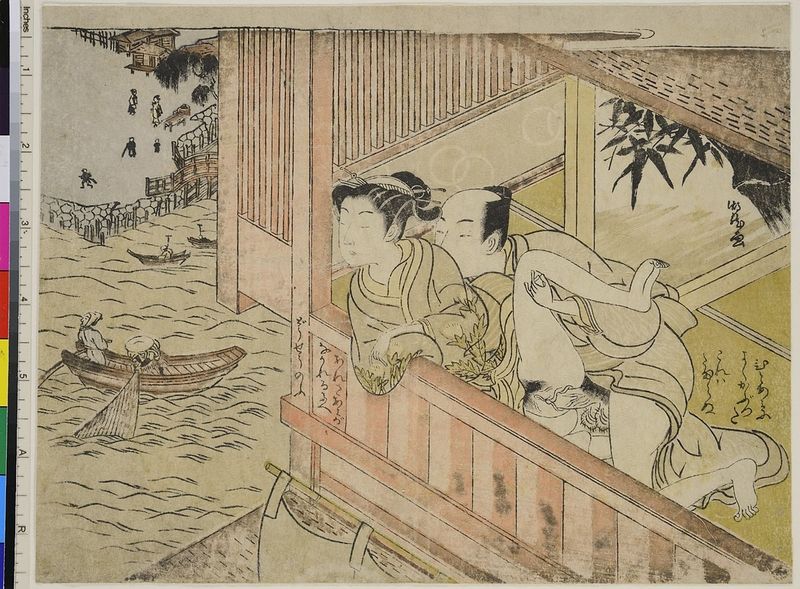
Künstler: Isoda Kory&#x16B;sai
Standort: Hamburg
Institution: Museum für Kunst und Gewerbe Hamburg
Schlagwörter: landschaft, boot, balkon, holzschnitt, fischer, kutter, erotik, tusche, sex, druckgraphik, druckgrafik, liebespaar, liebende, zeit, farbholzschnitt, angler, geschlechtsverkehr, edo, koitus, reproduktionen, druckerzeugnisse, shunga